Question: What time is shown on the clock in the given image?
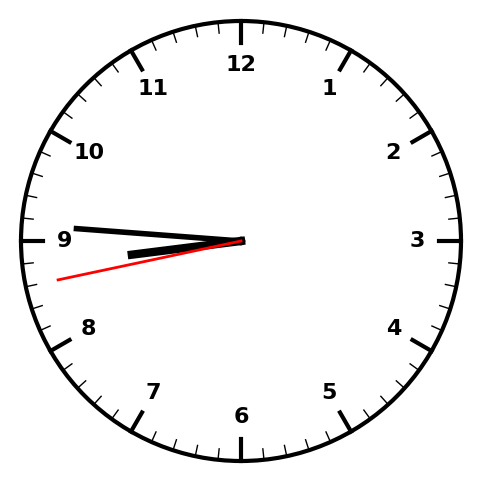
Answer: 08:45:43